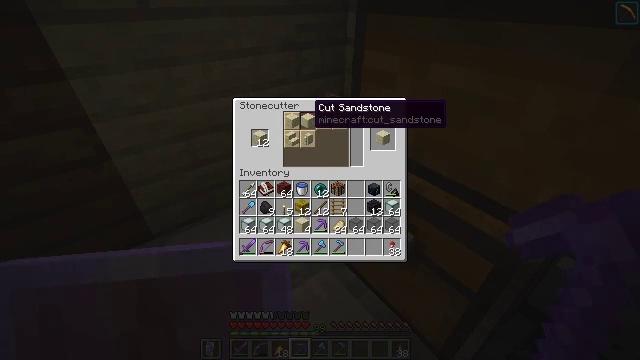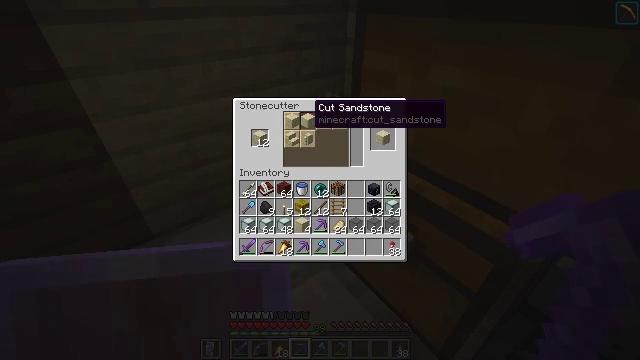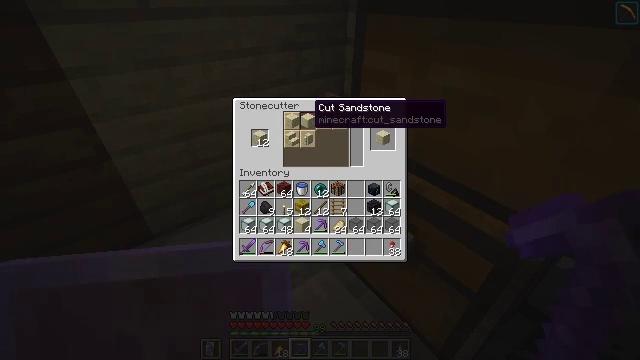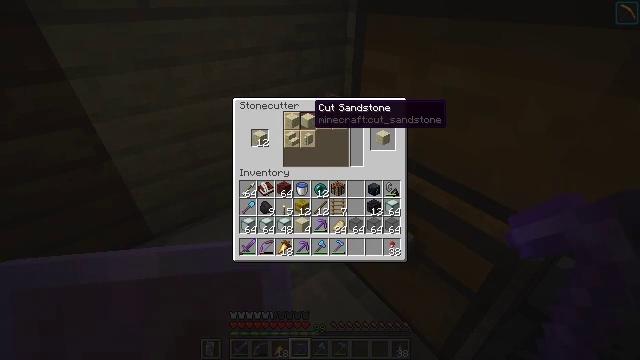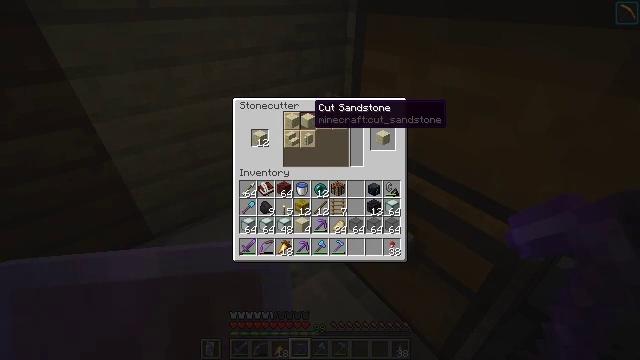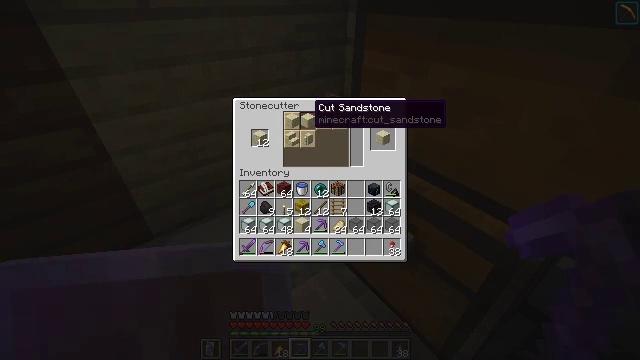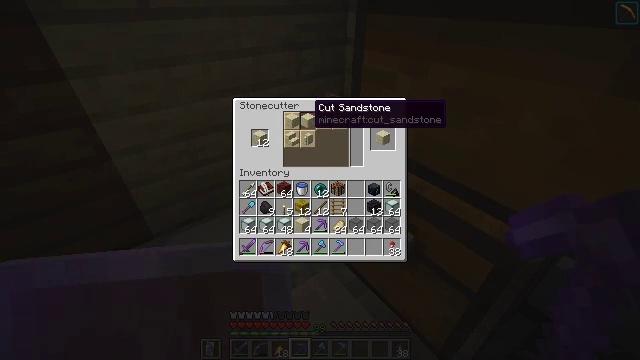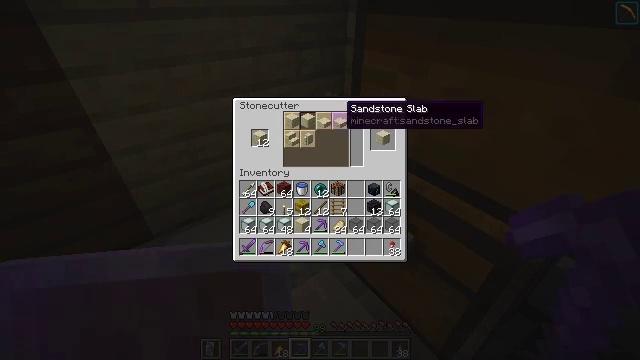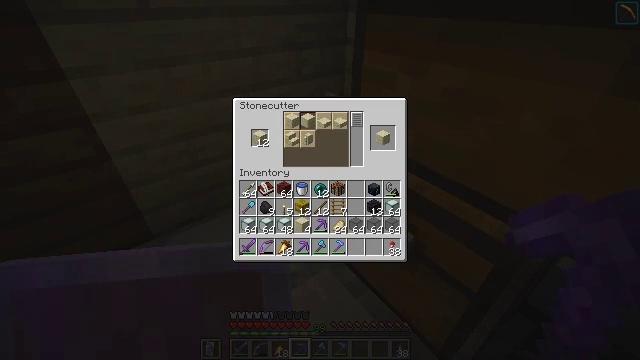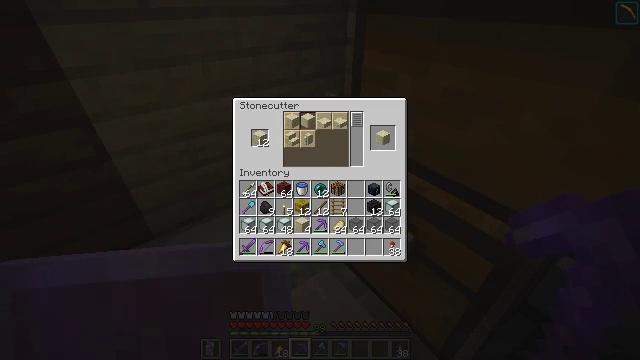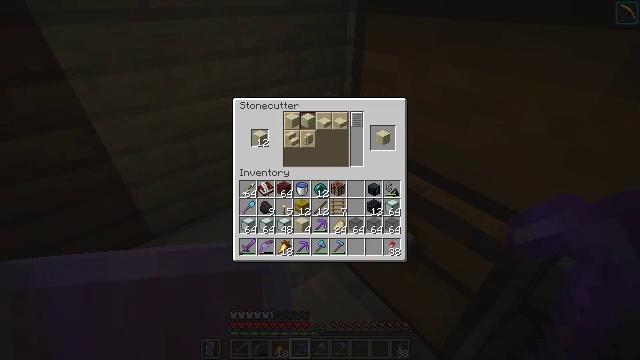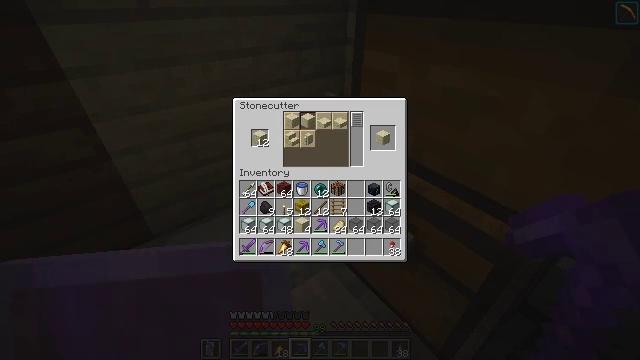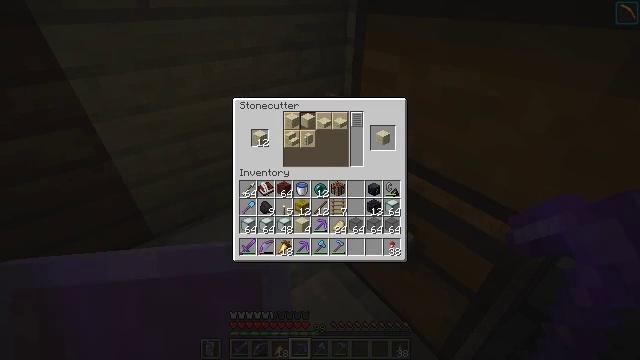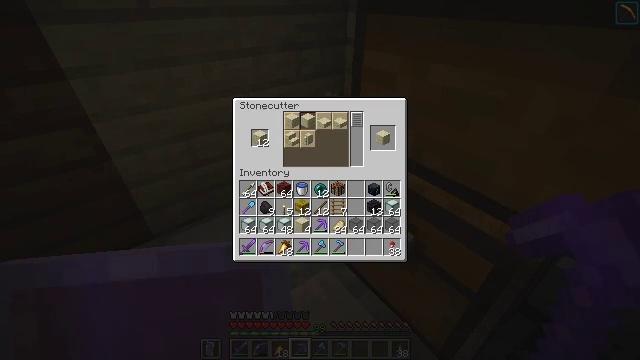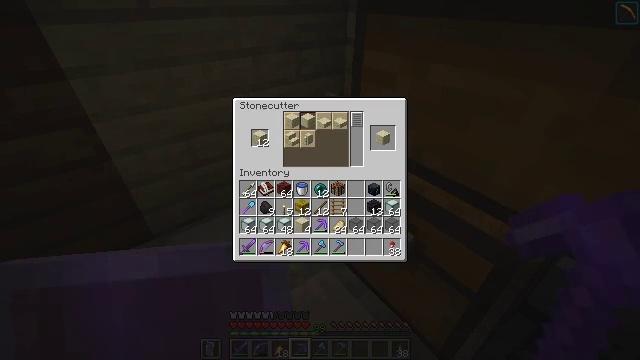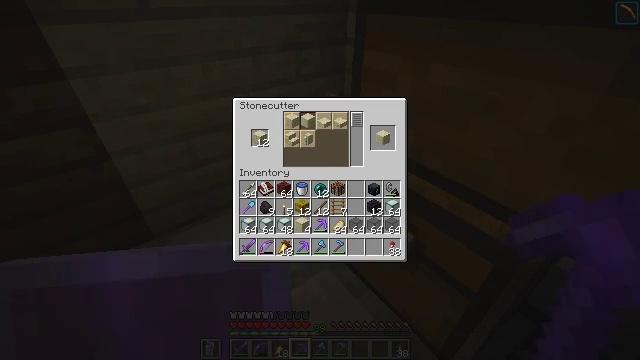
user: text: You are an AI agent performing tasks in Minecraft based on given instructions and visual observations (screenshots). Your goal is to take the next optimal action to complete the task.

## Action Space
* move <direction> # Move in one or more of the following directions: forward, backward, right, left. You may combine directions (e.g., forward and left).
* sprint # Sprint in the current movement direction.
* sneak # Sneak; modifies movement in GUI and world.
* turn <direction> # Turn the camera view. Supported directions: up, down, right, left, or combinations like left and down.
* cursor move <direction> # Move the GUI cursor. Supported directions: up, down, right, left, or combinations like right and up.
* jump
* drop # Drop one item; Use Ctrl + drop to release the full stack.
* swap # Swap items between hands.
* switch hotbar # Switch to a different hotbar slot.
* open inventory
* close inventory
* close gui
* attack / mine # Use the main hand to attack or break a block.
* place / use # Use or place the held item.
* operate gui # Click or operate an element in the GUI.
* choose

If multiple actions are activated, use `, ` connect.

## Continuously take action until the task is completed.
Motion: motion action
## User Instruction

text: craft item air
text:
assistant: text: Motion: sneak
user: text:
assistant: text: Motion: sneak
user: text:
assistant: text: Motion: sneak
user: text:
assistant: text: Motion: sneak
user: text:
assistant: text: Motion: sneak
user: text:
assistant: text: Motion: sneak
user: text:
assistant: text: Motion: sneak, cursor move right
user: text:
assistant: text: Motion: sneak, cursor move right
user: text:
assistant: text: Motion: sneak, cursor move right
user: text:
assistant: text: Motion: sneak
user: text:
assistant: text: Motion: sneak
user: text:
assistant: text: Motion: sneak
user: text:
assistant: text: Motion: sneak
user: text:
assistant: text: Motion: sneak
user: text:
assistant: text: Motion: sneak
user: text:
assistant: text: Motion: sneak
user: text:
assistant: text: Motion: sneak
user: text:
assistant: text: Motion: sneak
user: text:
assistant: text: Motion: sneak
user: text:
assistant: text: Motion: sneak
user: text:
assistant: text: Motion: sneak
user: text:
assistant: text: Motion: sneak
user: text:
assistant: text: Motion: sneak
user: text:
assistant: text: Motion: sneak
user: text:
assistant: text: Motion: sneak
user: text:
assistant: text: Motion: sneak, operate gui
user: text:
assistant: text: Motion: sneak, operate gui
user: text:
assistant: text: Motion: sneak, operate gui
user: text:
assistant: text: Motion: sneak, operate gui
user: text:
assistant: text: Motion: sneak, operate gui